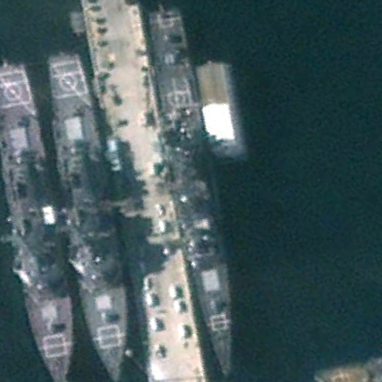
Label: cruiser